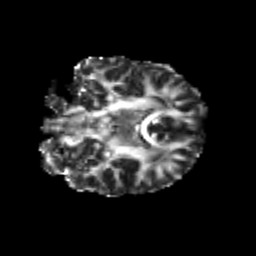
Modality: FA
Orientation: coronal
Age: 26
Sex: female
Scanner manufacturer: siemens
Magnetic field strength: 3 T
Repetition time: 3.5 s
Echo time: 0.113 s